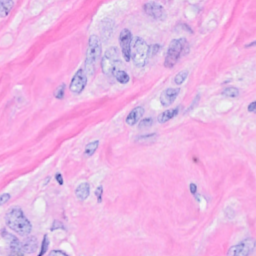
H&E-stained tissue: Breast